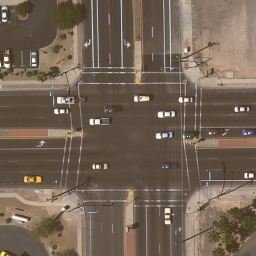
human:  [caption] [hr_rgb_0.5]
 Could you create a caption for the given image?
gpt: An intersection with many cars on the road .

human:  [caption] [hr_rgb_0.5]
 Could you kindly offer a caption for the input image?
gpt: A busy intersection only with some plants and sands at the corners .

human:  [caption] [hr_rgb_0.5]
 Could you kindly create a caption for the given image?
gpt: An intersection with some plants and sands at the corners .

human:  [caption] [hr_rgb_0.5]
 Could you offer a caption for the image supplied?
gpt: A busy intersection with many cars on the road .

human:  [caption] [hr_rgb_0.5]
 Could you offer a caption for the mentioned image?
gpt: An intersection with two roads vertical to each other .